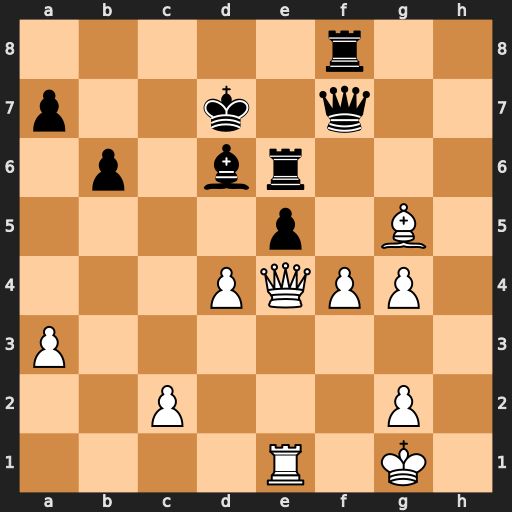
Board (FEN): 5r2/p2k1q2/1p1br3/4p1B1/3PQPP1/P7/2P3P1/4R1K1
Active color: w
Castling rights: -
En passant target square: -
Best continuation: Qb7+ Bc7 dxe5